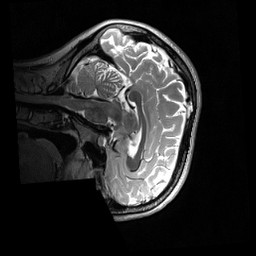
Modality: T2w
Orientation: sagittal
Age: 23
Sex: female
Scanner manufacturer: siemens
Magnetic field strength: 3 T
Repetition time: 3.2 s
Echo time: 0.566 s